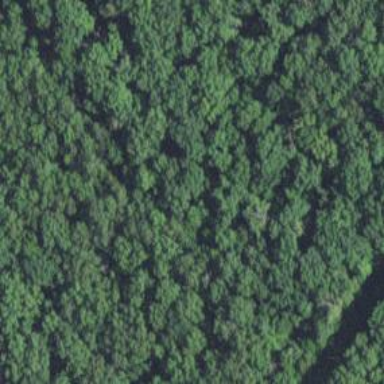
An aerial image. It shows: Mixed woodland area with variety of leaf types and cycles.